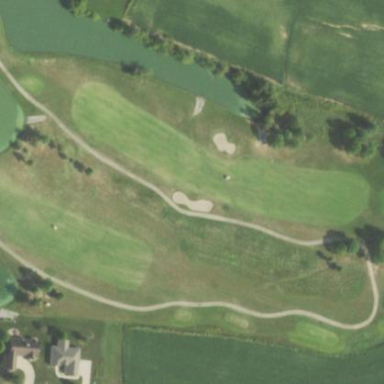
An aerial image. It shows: Golf fairway surrounded by grass.